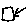
Label: square